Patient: sex F, age 19
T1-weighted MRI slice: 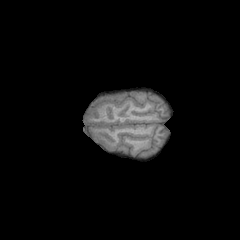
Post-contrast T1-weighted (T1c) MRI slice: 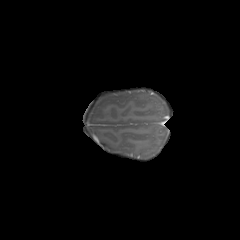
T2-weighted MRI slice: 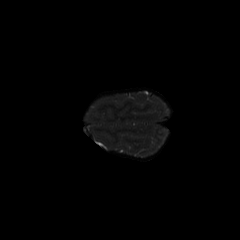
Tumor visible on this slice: no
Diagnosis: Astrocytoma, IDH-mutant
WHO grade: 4